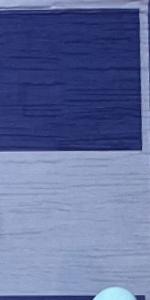
Label: Empty